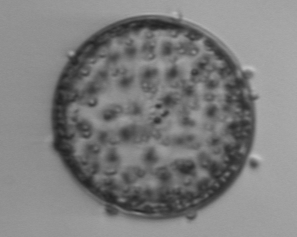
Label: Coscinodiscus